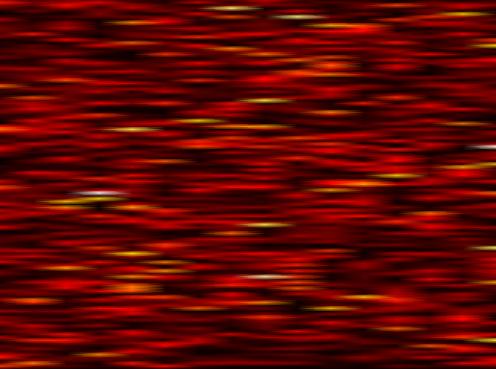
Label: WOLA